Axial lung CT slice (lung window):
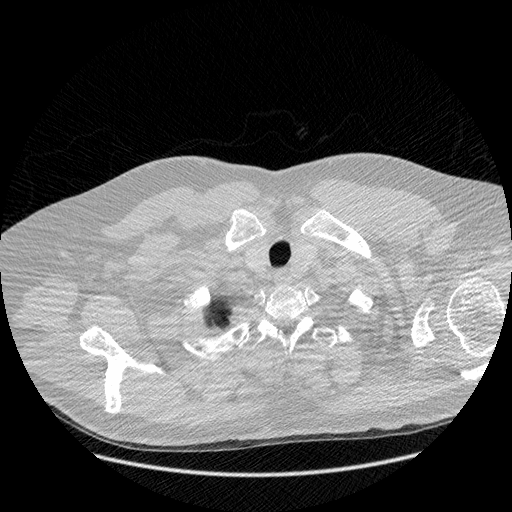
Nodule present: no